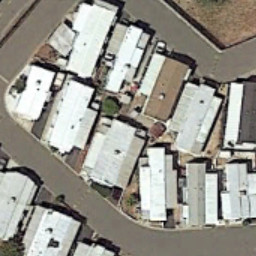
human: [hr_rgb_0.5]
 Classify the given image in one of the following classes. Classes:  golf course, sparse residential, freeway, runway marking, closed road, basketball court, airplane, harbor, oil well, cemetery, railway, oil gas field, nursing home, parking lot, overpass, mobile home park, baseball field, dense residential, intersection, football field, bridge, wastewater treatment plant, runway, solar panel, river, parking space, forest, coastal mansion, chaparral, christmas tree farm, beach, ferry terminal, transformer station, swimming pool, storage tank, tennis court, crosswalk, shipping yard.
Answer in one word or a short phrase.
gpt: mobile home park